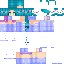
A female human skin with pale skin, wearing blonde long hair dressed in a blue tshirt and blue pants, featuring a closed mouth.